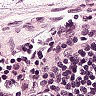
Metastatic tissue present: no